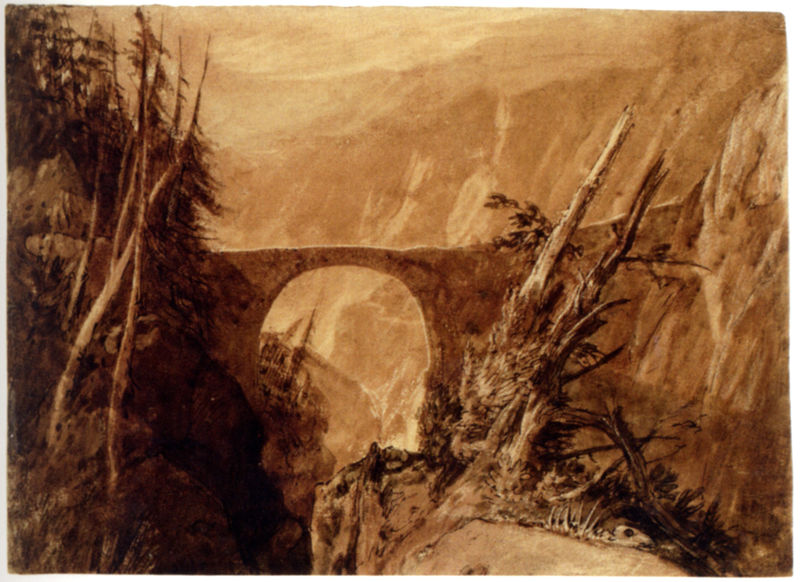
Titel: Kleine Teufelsbrücke
Künstler: William Turner
Standort: London
Institution: Tate Gallery
Schlagwörter: baum, berg, felsen, gemälde, himmel, nackt, schatten, wasser, wolken, aquarell, baumstämme, bäume, fluss, impressionismus, landschaft, ocker, äste, braun, grau, hintergrund, holz, licht, schwarz, straße, vordergrund, weiss, zeichnung, schleier, tier, weg, beige, malerei, stein, steine, öl, bach, baumstamm, erde, horizont, natur, stamm, wind, brücke, einsam, sonne, realismus, blatt, tal, wald, bogen, naturalismus, abhang, anstieg, berge, fels, gebirge, gipfel, hang, mauer, grafik, graphik, nebel, kahl, hochgebirge, massiv, schlucht, steil, sepia, rundbogen, tannen, sturm, stämme, unwetter, wild, tiefe, tusche, steinbrücke, einöde, wurzel, ödnis, abgrund, felsig, loch, radierung, nadelbaum, tanne, trüb, skelett, wurzeln, karg, bücke, gehölz, nadelbäume, fichten, nadeln, durchbruch, stumpf, unheimlich, baumstumpf, schroff, gerippe, pfalnzen, baumstümpfe, durchsicht, abgestorben, angrund, unwirtlich, teufelsbrücke, #berge, gebiege, sturm in den bergen, unwetter burgruine